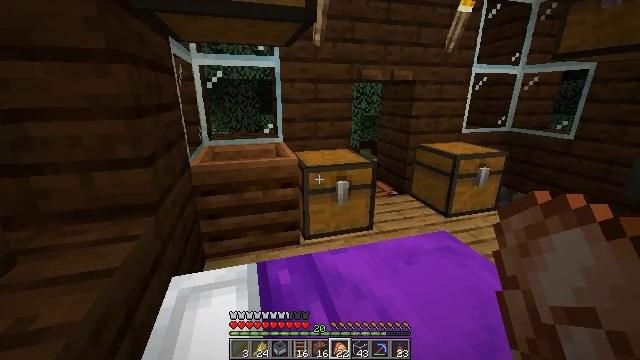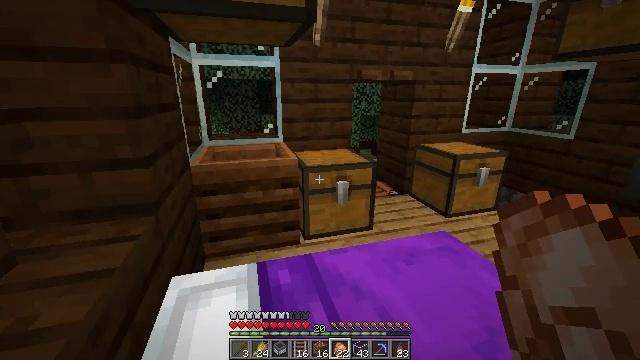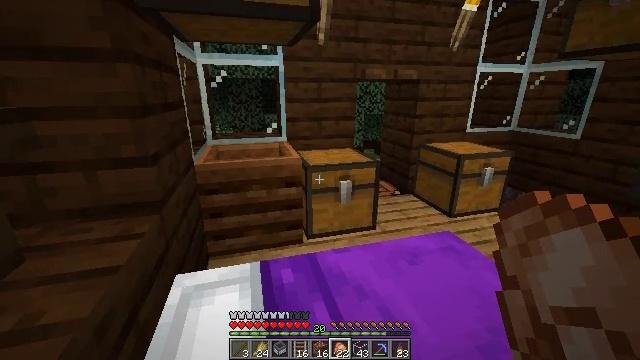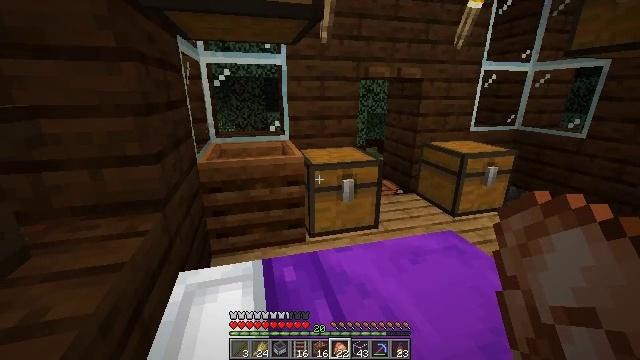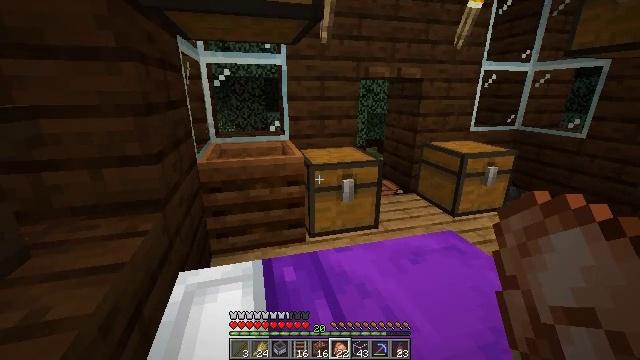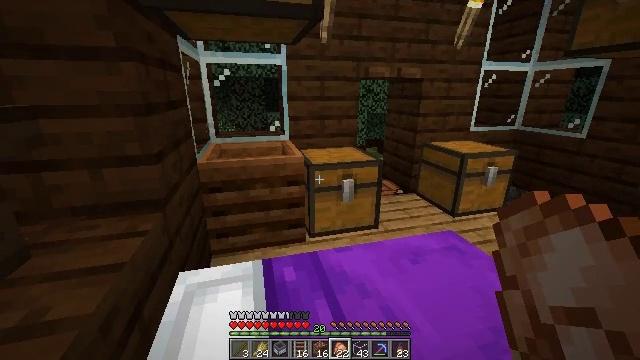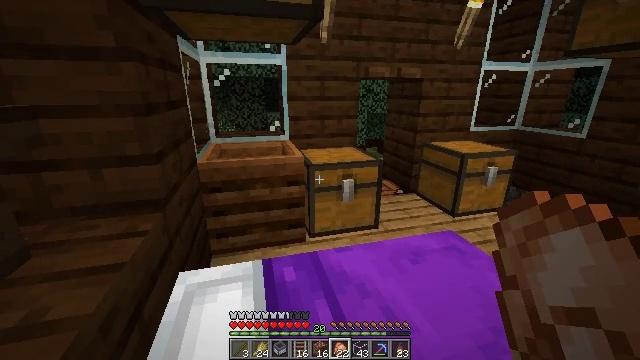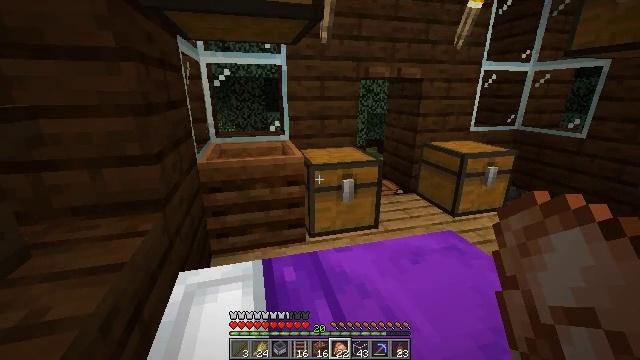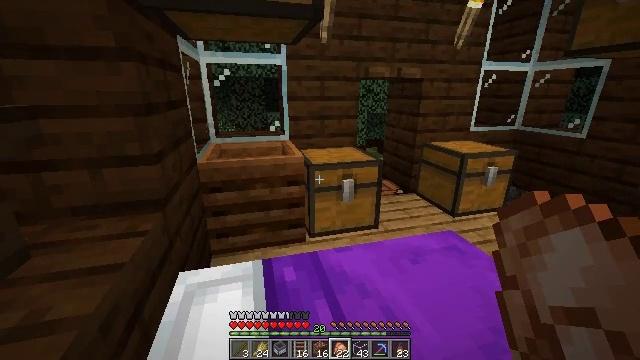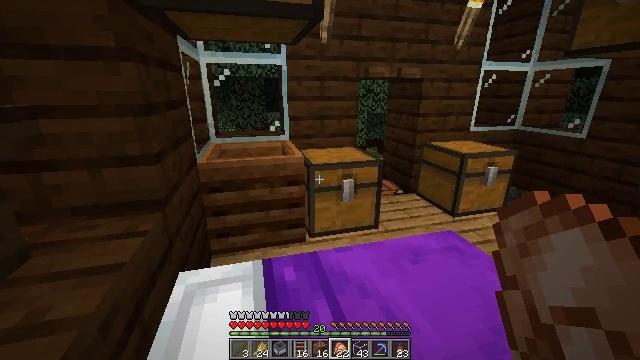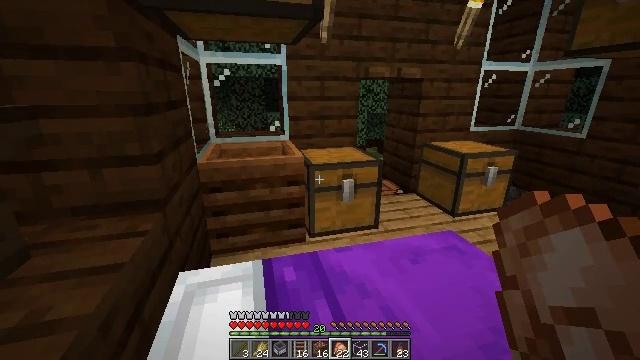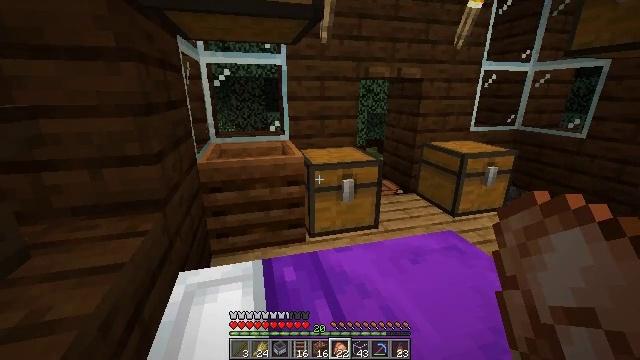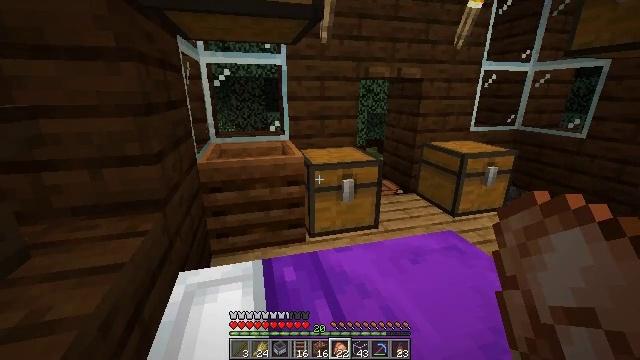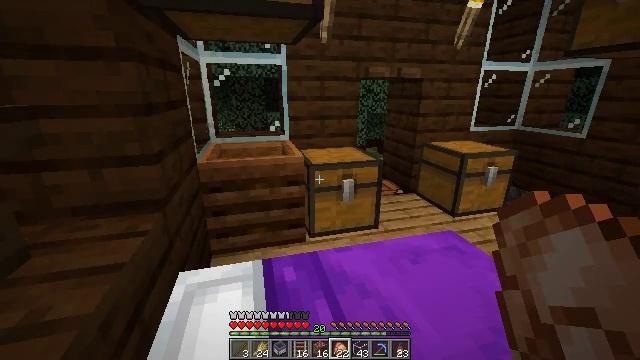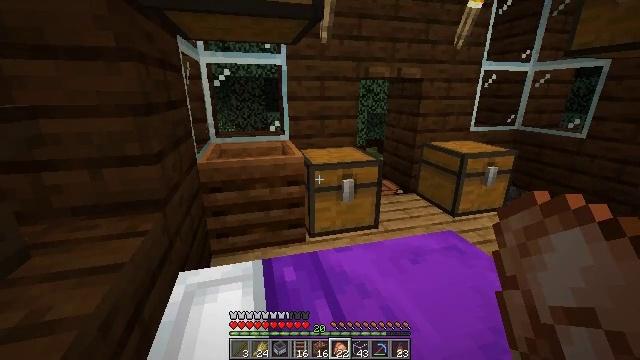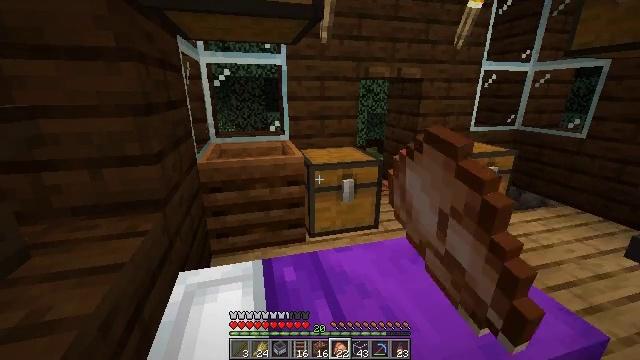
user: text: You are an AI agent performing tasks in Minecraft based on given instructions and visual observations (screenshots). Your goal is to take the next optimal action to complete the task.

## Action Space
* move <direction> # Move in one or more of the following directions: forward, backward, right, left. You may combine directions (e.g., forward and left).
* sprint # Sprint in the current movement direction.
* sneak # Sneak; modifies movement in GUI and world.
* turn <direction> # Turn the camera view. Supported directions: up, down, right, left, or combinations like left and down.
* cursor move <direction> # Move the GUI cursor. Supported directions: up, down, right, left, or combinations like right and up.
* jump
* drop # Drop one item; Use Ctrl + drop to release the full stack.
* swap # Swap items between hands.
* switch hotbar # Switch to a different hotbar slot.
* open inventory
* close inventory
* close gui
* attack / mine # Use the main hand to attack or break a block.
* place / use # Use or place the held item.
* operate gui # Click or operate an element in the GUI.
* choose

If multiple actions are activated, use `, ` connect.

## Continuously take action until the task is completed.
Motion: motion action
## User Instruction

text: Combine materials at the crafting table to get an observer.
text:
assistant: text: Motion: no_op
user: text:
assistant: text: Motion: no_op
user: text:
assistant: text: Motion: no_op
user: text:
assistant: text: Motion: no_op
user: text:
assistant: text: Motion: no_op
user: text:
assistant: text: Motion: no_op
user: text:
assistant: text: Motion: no_op
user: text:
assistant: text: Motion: no_op
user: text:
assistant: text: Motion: no_op
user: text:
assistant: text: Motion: no_op
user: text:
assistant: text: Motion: no_op
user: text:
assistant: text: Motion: no_op
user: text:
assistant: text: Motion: no_op
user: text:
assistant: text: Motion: use / place
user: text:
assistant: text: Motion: use / place
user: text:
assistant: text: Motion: use / place
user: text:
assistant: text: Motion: use / place
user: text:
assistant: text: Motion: no_op
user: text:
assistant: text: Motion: open gui
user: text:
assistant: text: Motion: no_op
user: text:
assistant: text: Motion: no_op
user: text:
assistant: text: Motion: no_op
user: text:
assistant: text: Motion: no_op
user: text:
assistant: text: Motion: no_op
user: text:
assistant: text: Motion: no_op
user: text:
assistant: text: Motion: no_op
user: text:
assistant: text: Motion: no_op
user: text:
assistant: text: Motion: no_op
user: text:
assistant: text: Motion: no_op
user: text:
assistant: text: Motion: no_op